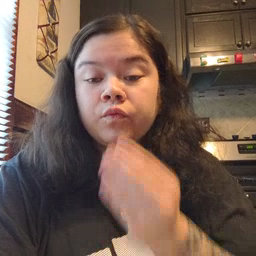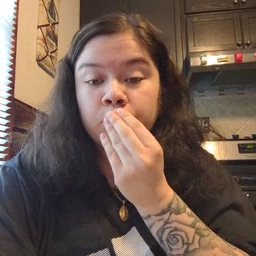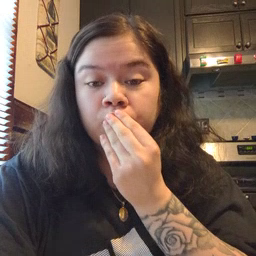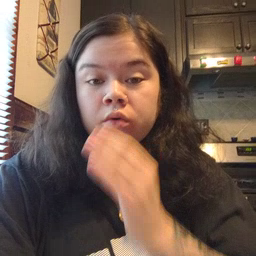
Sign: food